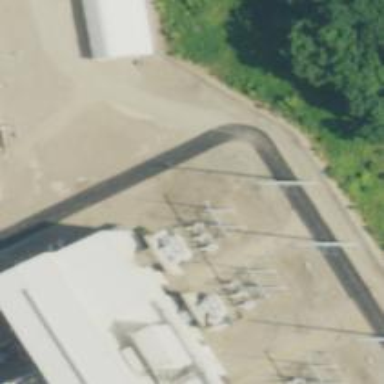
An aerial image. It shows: Switch used for power control.